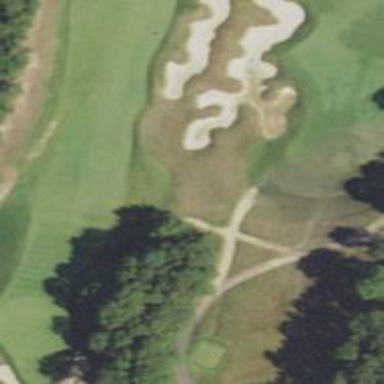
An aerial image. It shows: Golf cartpath that is also road path.